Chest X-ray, AP view. Patient: 70 years old, sex M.
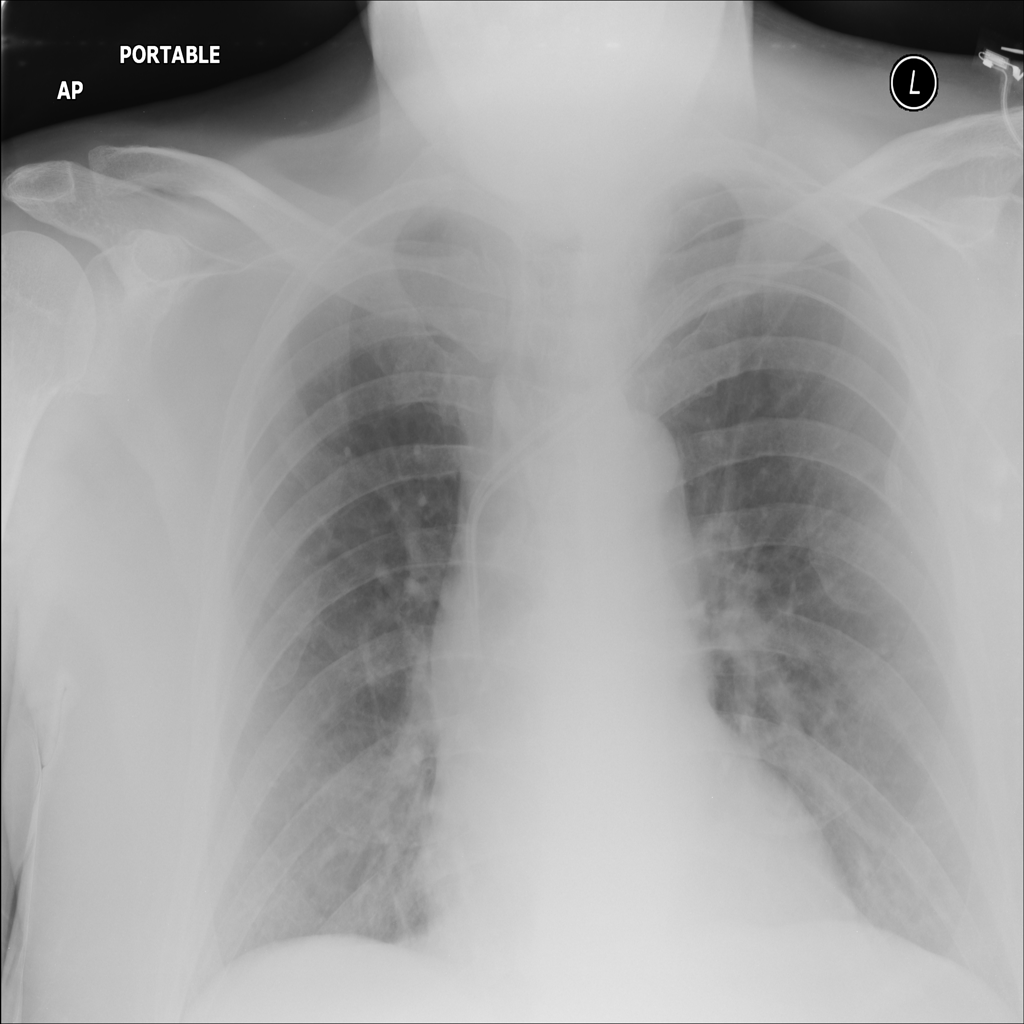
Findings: No Finding